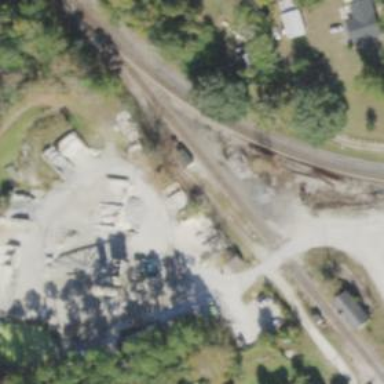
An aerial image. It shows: Junction on the railway.